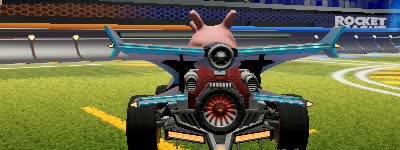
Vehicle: aftershock